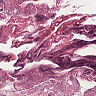
Metastatic tissue present: no